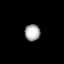
Tissue: lung
Cell type: Myeloid cells
Senescence score: 0.5926
Nuclear area (px): 248
Mean DAPI intensity: 170.976